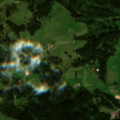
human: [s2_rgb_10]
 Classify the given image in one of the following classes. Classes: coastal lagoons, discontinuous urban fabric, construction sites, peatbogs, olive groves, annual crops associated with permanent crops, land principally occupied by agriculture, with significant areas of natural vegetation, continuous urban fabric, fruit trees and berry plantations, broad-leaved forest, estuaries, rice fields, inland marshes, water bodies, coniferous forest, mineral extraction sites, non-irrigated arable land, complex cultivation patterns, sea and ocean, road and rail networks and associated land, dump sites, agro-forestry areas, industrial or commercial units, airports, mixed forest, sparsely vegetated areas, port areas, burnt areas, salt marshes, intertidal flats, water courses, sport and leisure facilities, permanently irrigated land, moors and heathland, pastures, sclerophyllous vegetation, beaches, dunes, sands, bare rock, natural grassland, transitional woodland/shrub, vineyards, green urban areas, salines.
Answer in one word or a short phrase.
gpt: pastures, complex cultivation patterns, coniferous forest, mixed forest